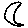
Label: moon